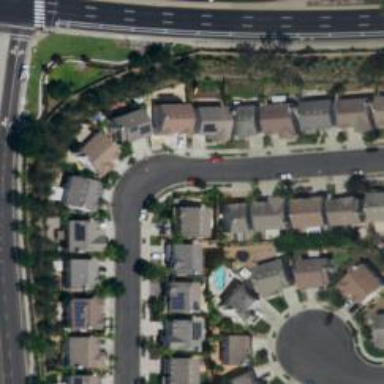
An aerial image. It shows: Residential road with asphalt surface and separate sidewalk.